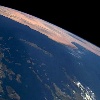
Label: water